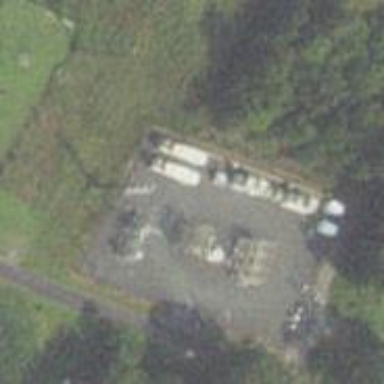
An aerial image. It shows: Generator is pictured.